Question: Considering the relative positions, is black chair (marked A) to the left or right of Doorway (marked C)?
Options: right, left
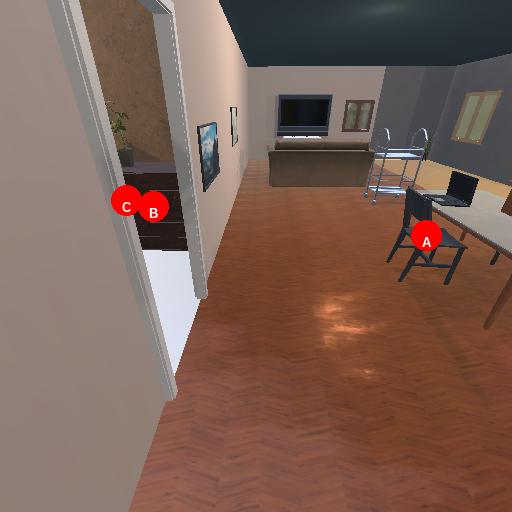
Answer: right